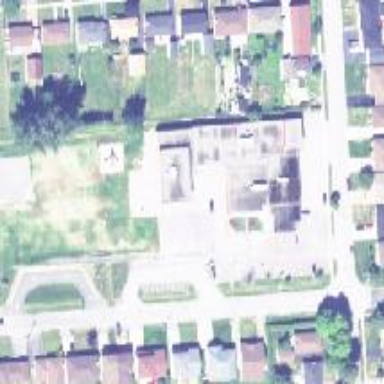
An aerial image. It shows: School.